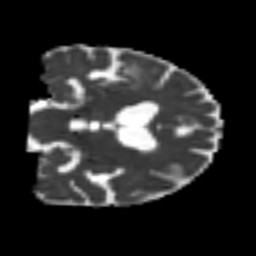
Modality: MD
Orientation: coronal
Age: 71
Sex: male
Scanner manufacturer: siemens
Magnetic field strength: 3 T
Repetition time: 4.999 s
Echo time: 0.07946 s